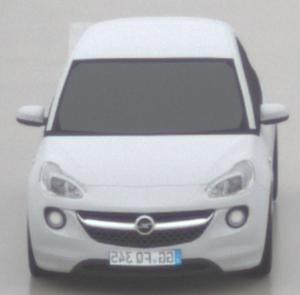
Make: Opel
Model: ADAM 1.2
Detailed model: ADAM
Model produced from: 2013/01
Model produced until: 2014/11
Doors: 3
Color: white
Road condition: wet road
Daytime: midday
Contrast: low contrast